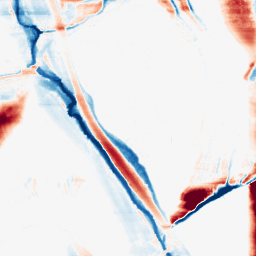
Category: morphological
Decomposition family: morphological_ellipse
Decomposition parameters: operation: average
width: 5
height: 50
Upsampling method: linear_exact
Upsampling parameters: scale: 4
Upsampling scale: 4